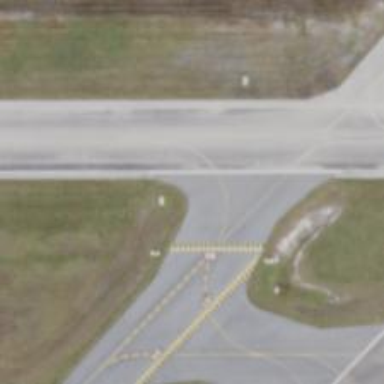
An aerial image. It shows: View of taxiway at the airport.